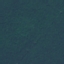
Land use / land cover class: Forest